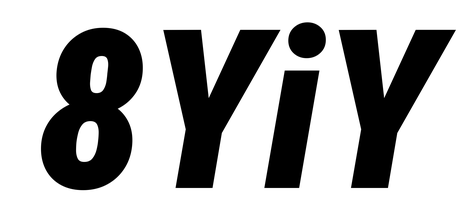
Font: Roboto-Italic_Condensed_Black_Italic